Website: home-depot
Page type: payment
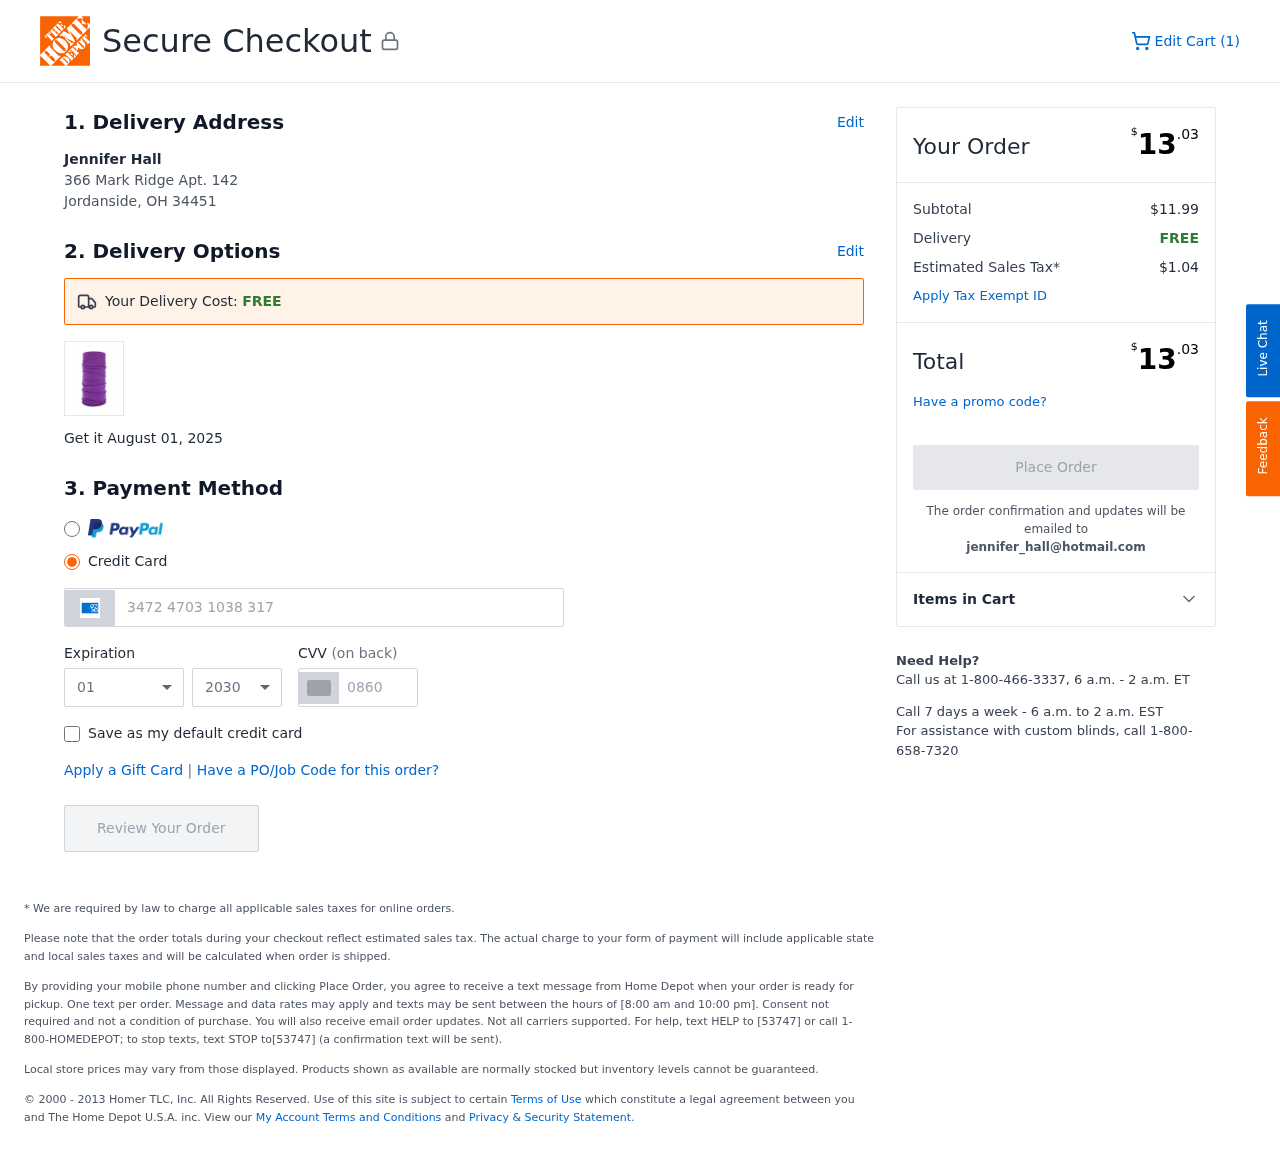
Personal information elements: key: PII_CARD_CVV
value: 0860
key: PII_CARD_EXPIRY_MONTH
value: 01
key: PII_CARD_EXPIRY_YEAR
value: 30
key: PII_CARD_NUMBER
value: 3472 4703 1038 317
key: PII_CITY_STATE_ZIP
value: Jordanside, OH 34451
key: PII_EMAIL
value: jennifer_hall@hotmail.com
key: PII_FULLNAME
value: Jennifer Hall
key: PII_STREET
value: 366 Mark Ridge Apt. 142
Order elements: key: ORDER_NUM_ITEMS
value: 1
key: ORDER_DELIVERY_DATE
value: August 01, 2025
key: ORDER_TOTAL
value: $13.03
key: ORDER_SUBTOTAL
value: $11.99
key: ORDER_SHIPPING_COST
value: FREE
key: ORDER_TAX
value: $1.04